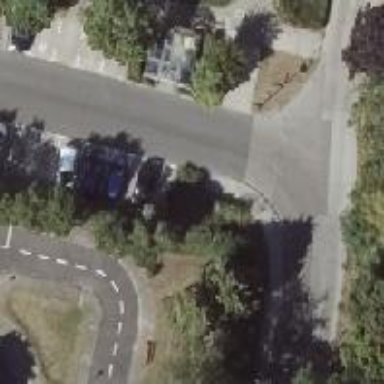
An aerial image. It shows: Unmarked crossing on the road.